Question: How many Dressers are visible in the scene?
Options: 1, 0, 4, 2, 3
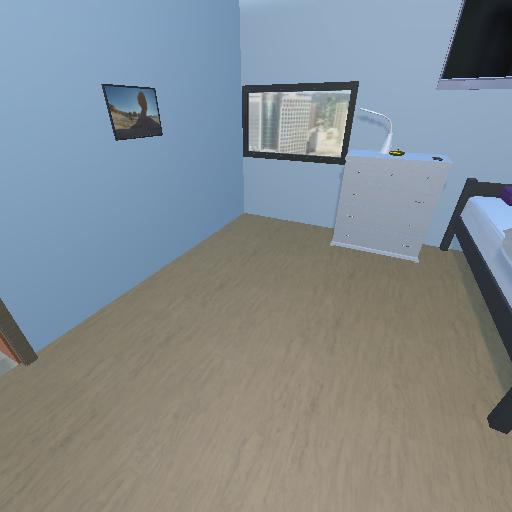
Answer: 1